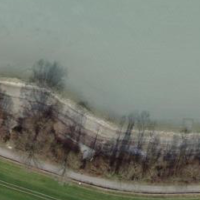
EUNIS habitat code: 14
Species observed at this site:
Aythya ferina